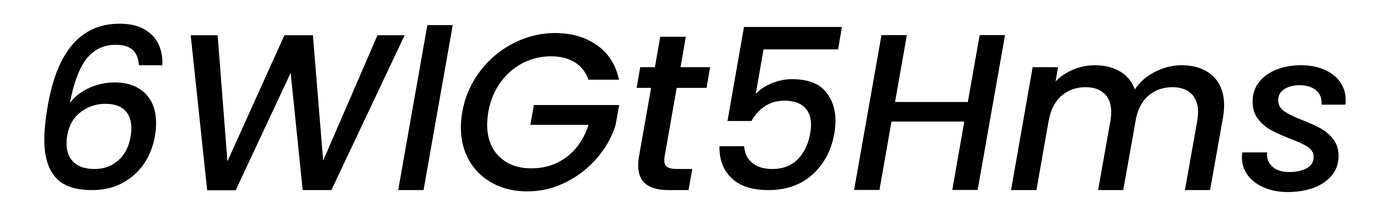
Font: Poppins-MediumItalic